Question: I have a layout of images in columns with padding between them. I'm trying to make the columns stay the same height so the images line up at the bottom as shown in this image:

The issue is, in different screen sizes, the images (set to 'width:100%;') scale, but the padding MUST stay at 15px, so this doesn't scale. The widths of the columns will have to change to make the heights work.
I've concluded that this cannot be done in css so I've tried it with jQuery:
HTML
'''
<div class="row">
<div class="eHeightStacked">
<img src="image.jpg" />
<img src="image.jpg" />
<img src="image.jpg" />
</div>
<div class="eHeightSingle">
<img src="image.jpg" />
</div>
</div>
'''
jQuery
'''
var eRatio1 = $('.eHeightStacked').height() / $('.eHeightStacked').width(),
eRatio2 = $('.eHeightSingle').height() / $('.eHeightSingle').width(),
rowWidth = $('.row').width();
var eWidth1 = eRowWidth*eRatio2 / (eRatio1+eRatio2),
eWidth2 = eRowWidth-eWidth1;
$('.eHeightStacked').width( Math.round(eWidth1) );
$('.eHeightSingle').width( Math.round(eWidth2) );
'''
This always puts the heights a few pixels out. Anyone know a good solution?
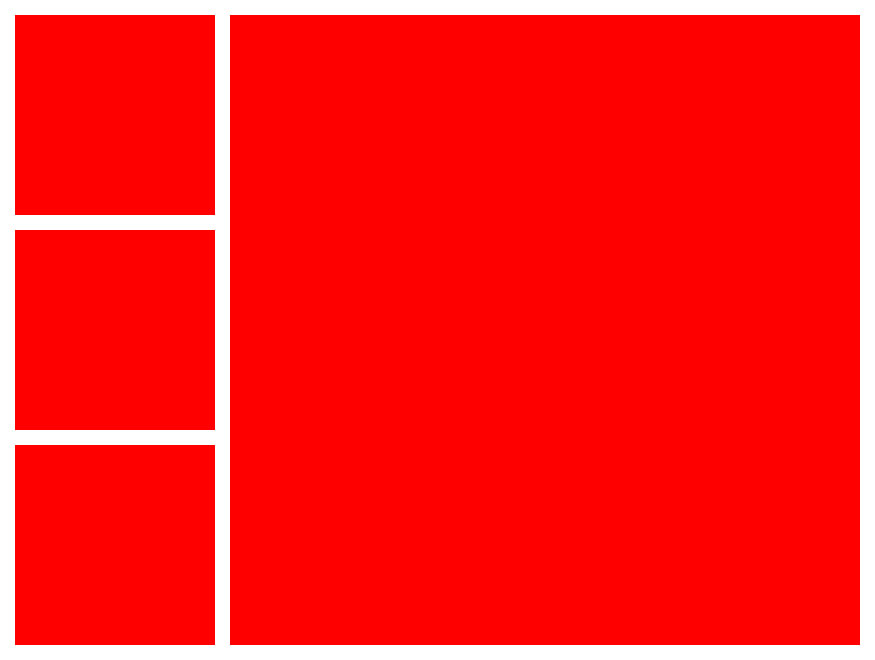
Answer: Could you set your overflow to hidden in CSS and fudge the pixels in favor of hiding a some of the edges?